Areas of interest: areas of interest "Park Square"
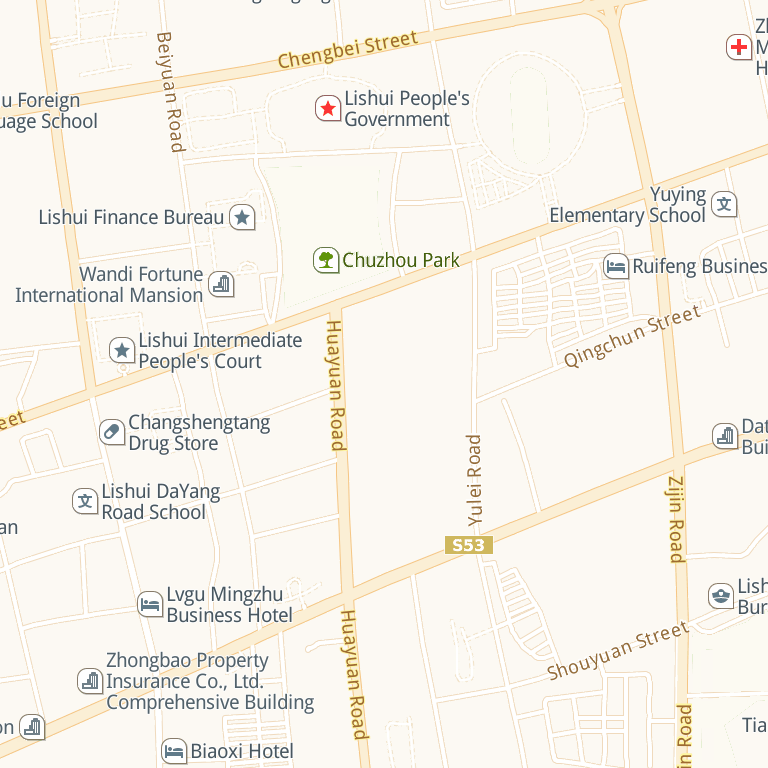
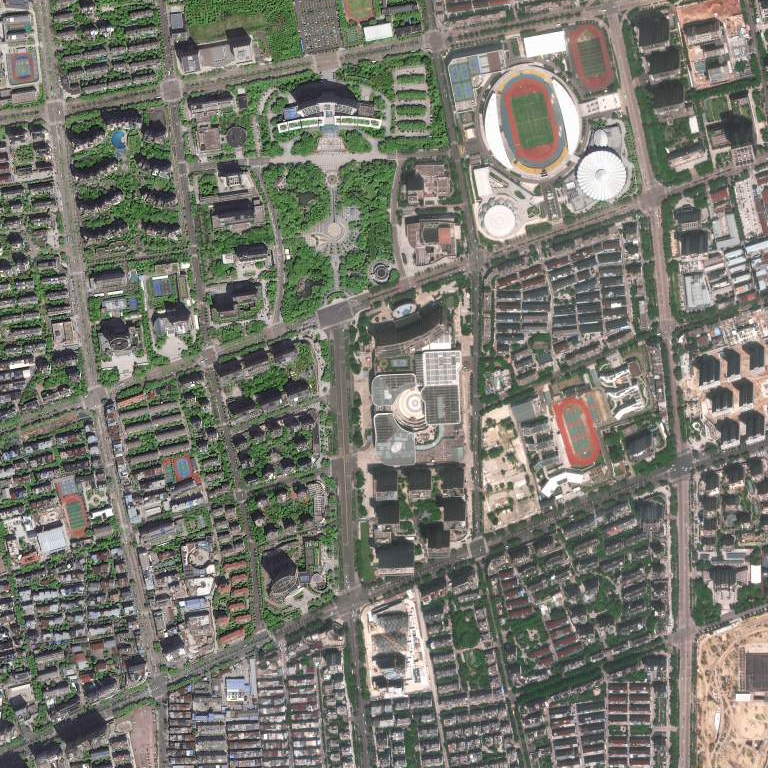